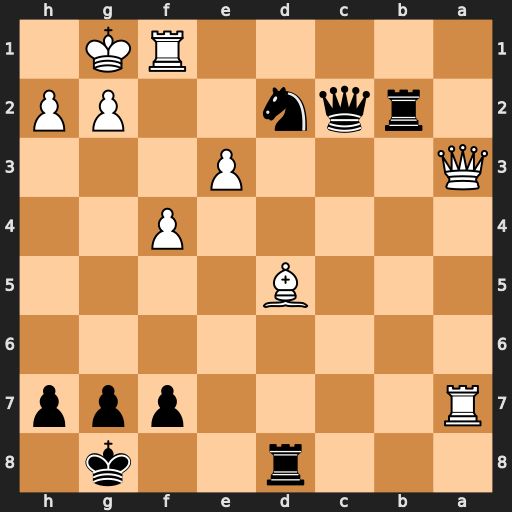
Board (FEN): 3r2k1/R4ppp/8/3B4/5P2/Q3P3/1rqn2PP/5RK1
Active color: b
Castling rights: -
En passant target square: -
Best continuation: Nxf1 Rxf7 Qf2+ Kh1 Ng3+ hxg3 Rb1+ Kh2 Qg1+ Kh3 Qh1+ Kg4 h5+ Kf5 Rxd5+